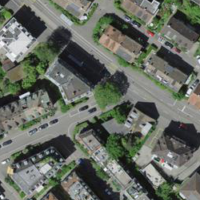
EUNIS habitat code: 54
Species observed at this site:
Asplenium trichomanes